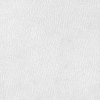
Atmospheric dust classification: dusty